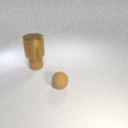
small brown rubber cylinder below large brown metal cylinder